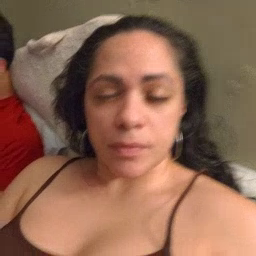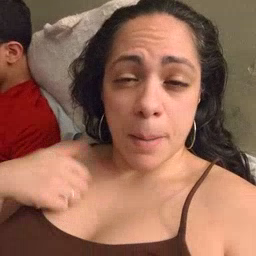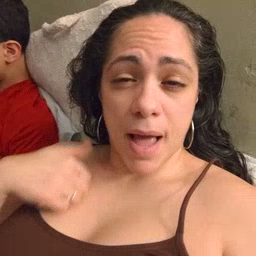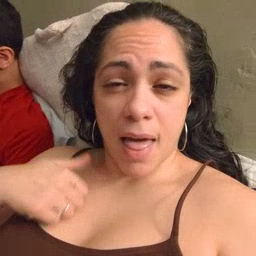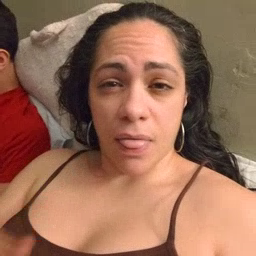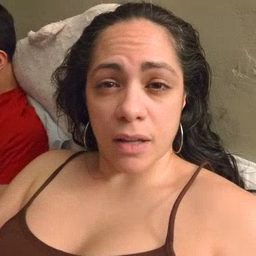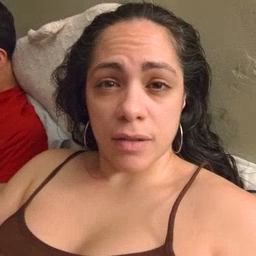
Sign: bath